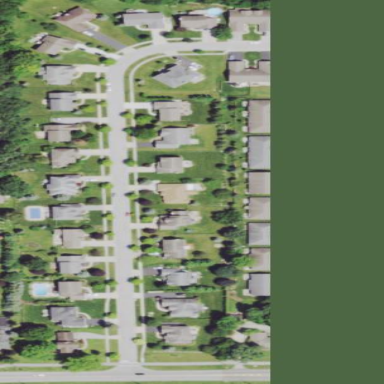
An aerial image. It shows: This residential area consists of single-family homes.